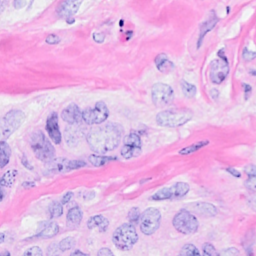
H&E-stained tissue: Breast